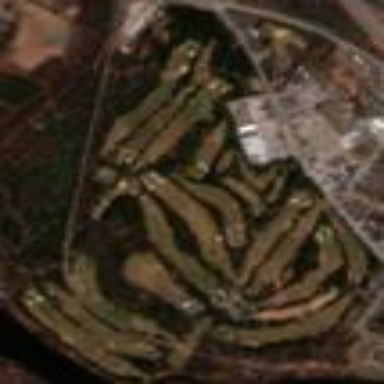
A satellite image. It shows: Golf course surrounded by greenery.